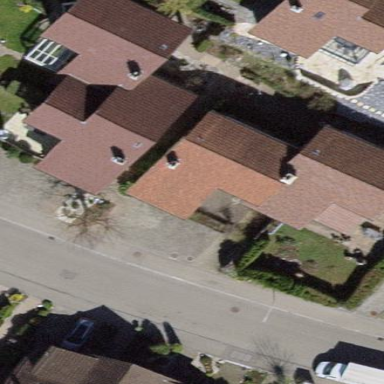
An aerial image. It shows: Semidetached house.